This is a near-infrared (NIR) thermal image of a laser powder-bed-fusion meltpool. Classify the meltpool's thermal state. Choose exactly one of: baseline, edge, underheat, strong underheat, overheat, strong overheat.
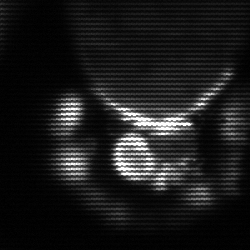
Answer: baseline